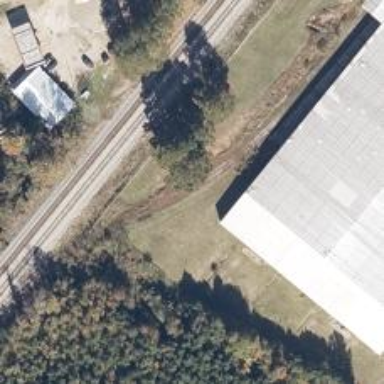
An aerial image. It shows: Rail spur service.